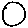
Label: circle